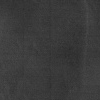
Atmospheric dust classification: dusty